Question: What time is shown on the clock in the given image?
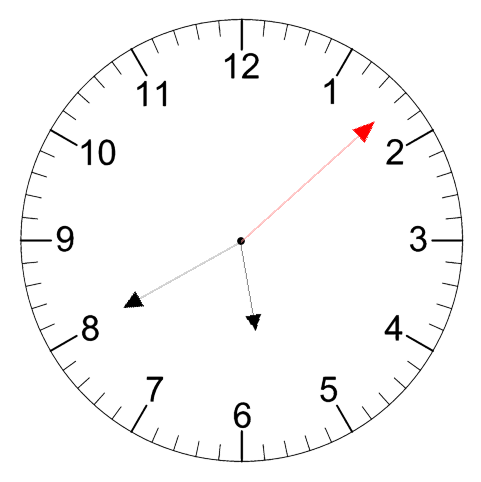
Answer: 05:40:08